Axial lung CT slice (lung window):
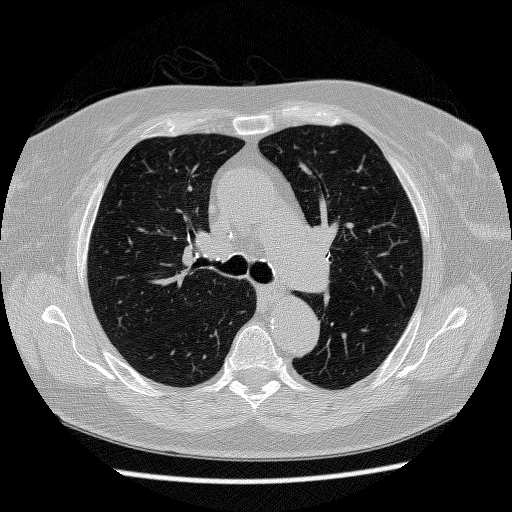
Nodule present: no